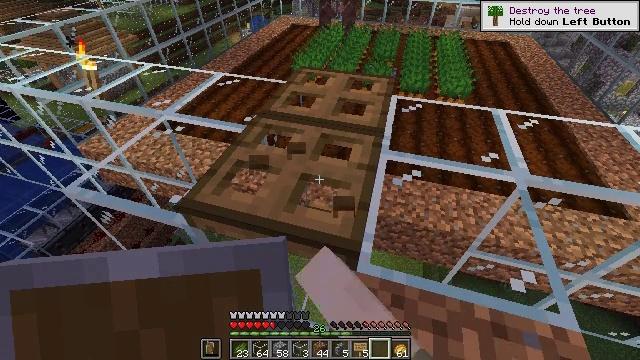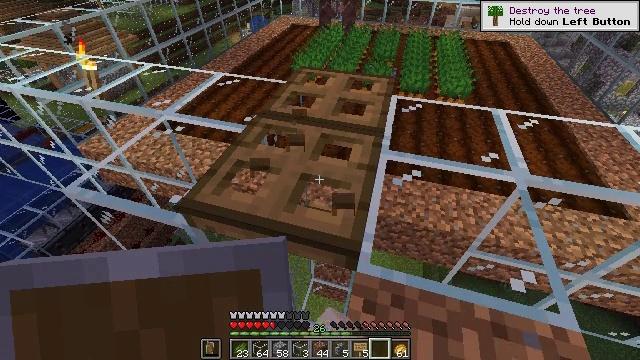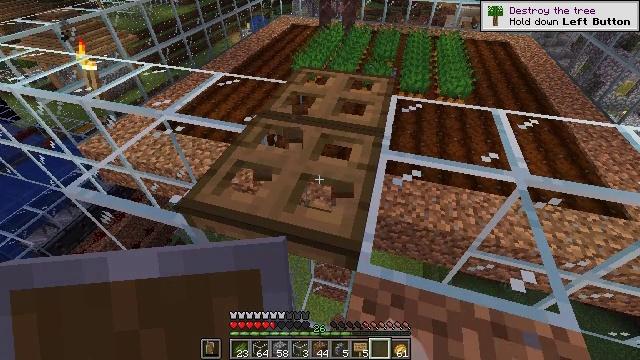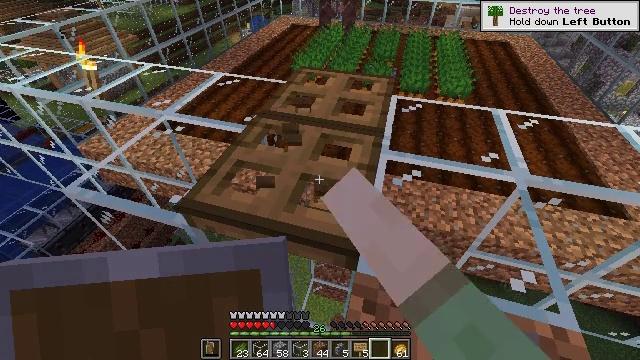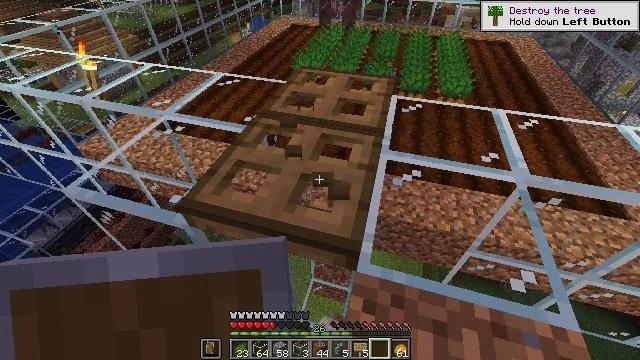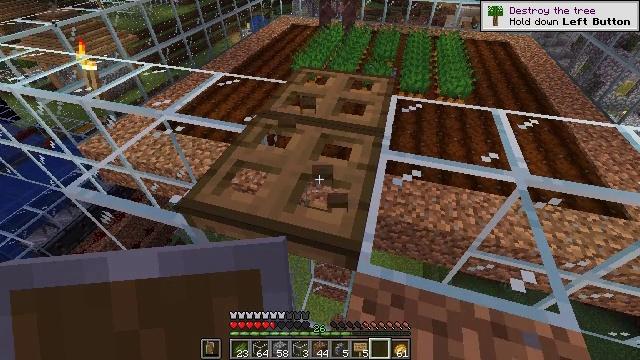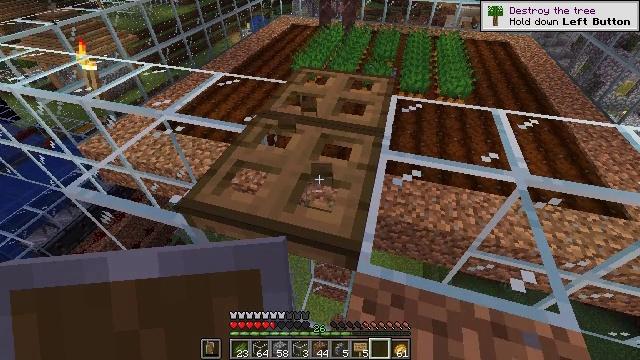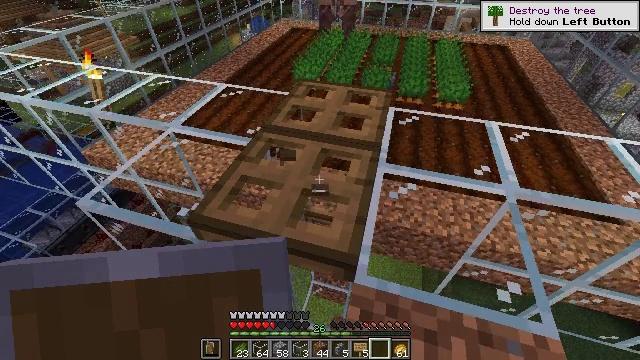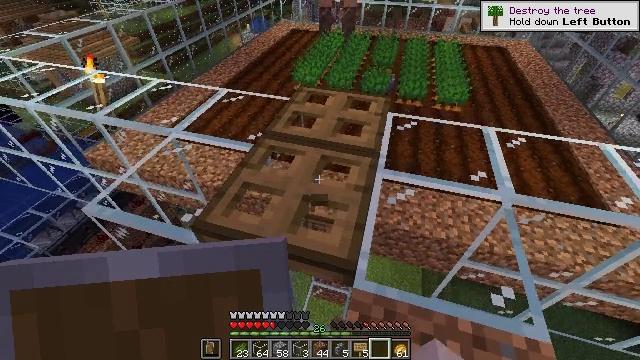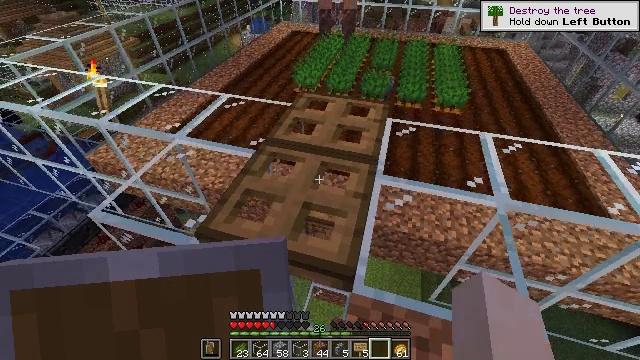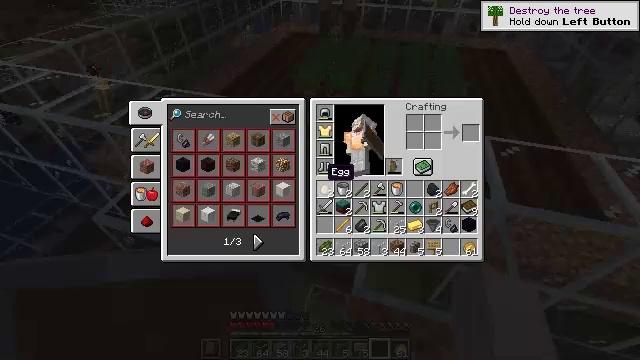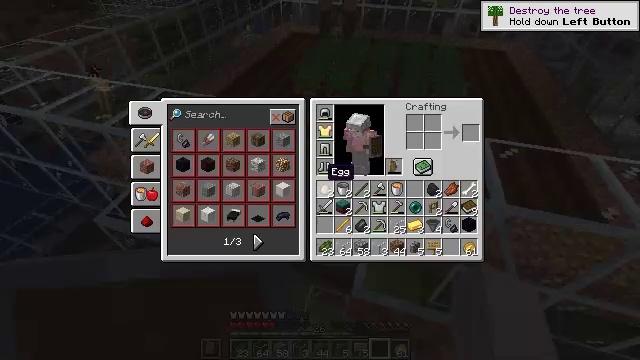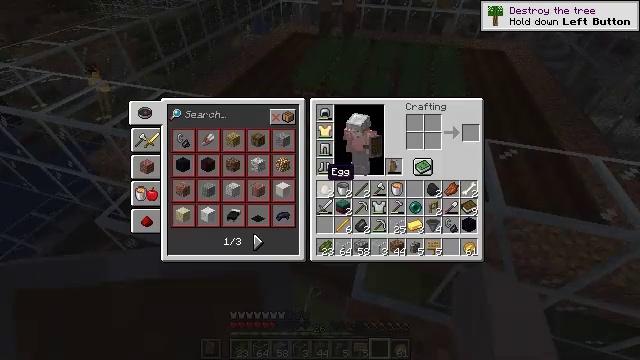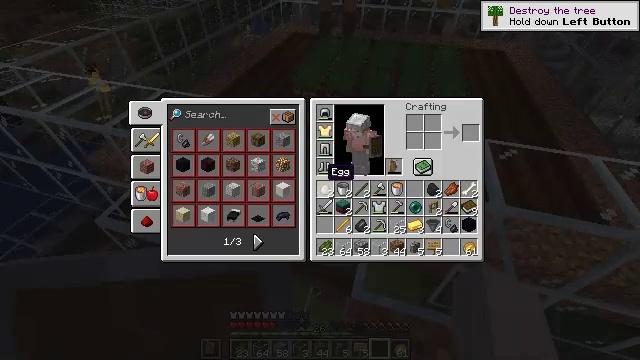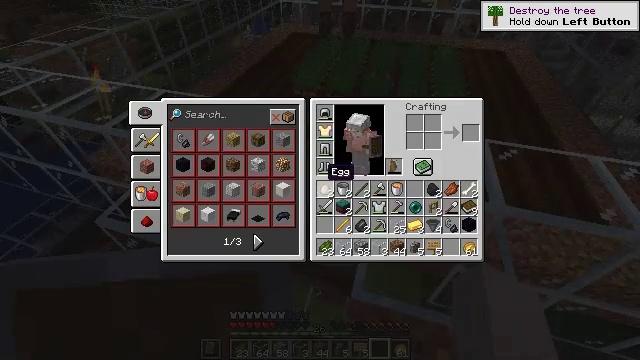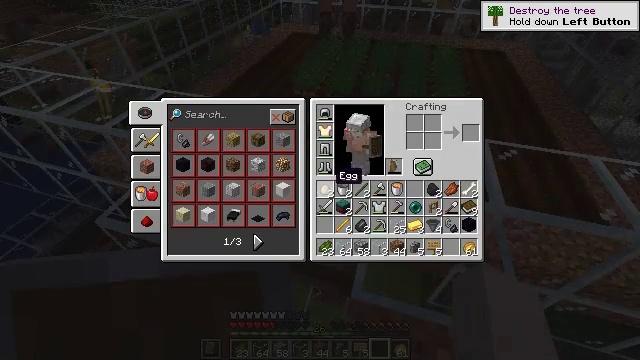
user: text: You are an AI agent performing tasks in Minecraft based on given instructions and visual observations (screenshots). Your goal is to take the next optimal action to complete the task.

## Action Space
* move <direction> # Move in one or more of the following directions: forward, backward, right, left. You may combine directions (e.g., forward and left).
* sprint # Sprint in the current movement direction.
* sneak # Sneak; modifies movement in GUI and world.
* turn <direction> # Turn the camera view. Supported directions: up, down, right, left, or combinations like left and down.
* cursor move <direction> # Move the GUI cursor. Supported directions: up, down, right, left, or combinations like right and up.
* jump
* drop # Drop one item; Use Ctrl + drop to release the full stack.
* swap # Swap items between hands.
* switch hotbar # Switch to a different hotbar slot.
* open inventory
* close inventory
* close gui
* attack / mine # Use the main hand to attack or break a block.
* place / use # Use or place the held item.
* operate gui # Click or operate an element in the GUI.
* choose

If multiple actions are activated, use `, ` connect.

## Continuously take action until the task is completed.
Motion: motion action
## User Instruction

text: Break the oak trapdoor to collect it.
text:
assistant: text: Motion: sneak, attack / mine
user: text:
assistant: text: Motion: sneak, attack / mine
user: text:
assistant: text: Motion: sneak, attack / mine
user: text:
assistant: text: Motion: sneak
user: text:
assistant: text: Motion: sneak
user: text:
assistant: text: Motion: no_op
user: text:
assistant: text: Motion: no_op
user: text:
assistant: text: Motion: no_op
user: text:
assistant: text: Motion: no_op
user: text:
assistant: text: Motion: open inventory
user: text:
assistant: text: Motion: open inventory
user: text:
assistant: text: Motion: no_op
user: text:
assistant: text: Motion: no_op
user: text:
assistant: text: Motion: no_op
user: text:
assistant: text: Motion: cursor move right
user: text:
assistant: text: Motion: cursor move right
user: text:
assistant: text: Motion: no_op
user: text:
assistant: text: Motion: no_op
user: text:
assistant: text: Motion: no_op
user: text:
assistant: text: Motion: cursor move right
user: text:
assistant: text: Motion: cursor move right
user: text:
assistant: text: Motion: no_op
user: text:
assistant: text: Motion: no_op
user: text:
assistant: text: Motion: no_op
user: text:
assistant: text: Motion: no_op
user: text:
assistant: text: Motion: no_op
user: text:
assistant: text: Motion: no_op
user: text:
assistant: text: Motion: no_op
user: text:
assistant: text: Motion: no_op
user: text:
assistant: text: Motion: cursor move right